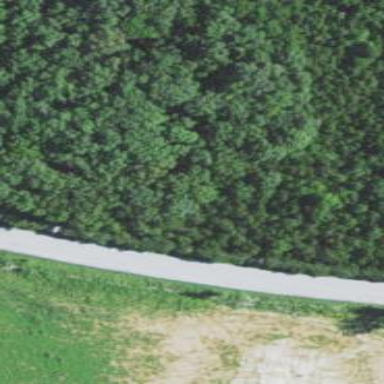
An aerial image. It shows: Woodland with evergreen needle-leaved trees.